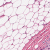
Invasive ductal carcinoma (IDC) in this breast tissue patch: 1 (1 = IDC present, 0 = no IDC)